三年级 · 算术
这场乒乓球赛经过了多长时间?

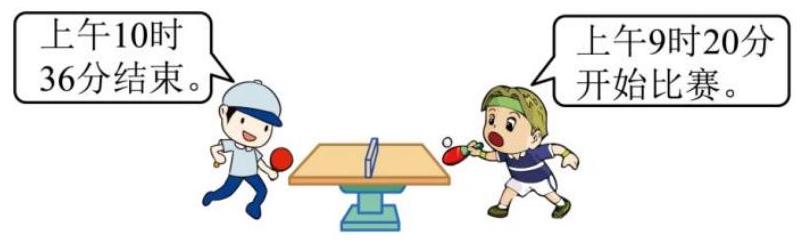
答案: 1 小时 16 分钟

【分析】根据题意，用乒乓球比赛结束的时间减去开始的时间，即可求出这场乒乓球赛经过了多长时间。

【详解】 10 时 36 分 -9 时 20 分 $=1$ 时 16 分

答：这场乒乓球赛经过了 1 小时 16 分钟时间。

【点睛】正确理解：经过的时间＝结束时间－开始时间，是解答此题是关键。